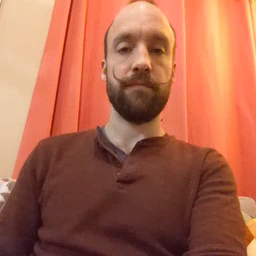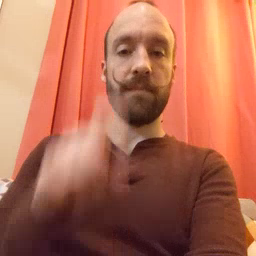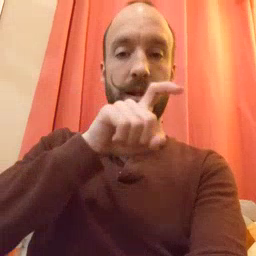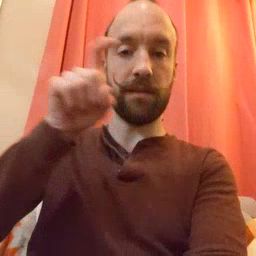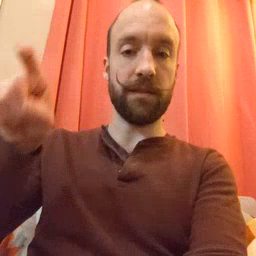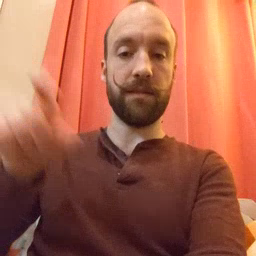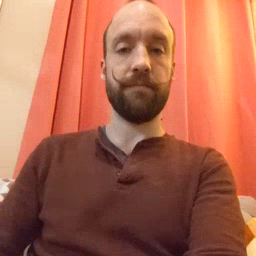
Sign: closet